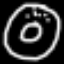
Label: donut